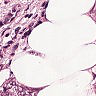
Metastatic tissue present: yes